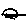
Label: car